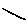
Label: line